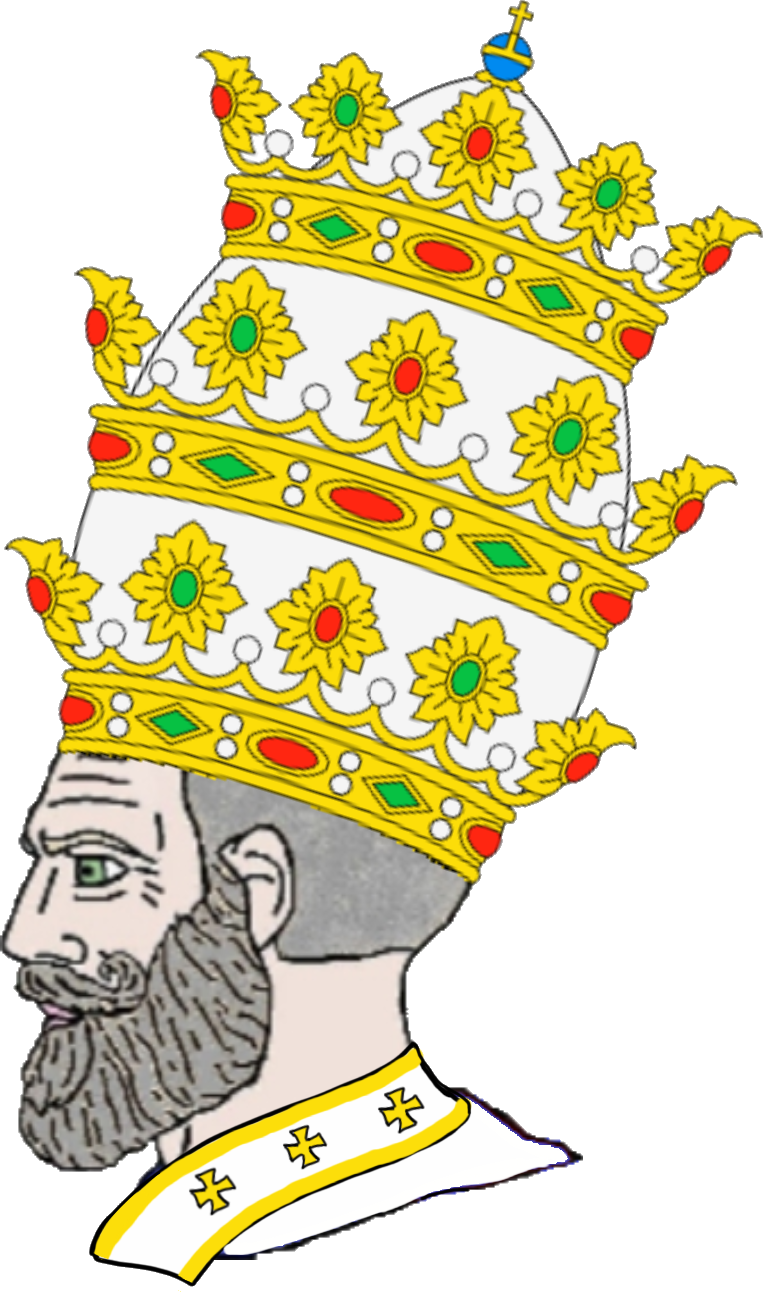
Label: 4_Yes_Chad